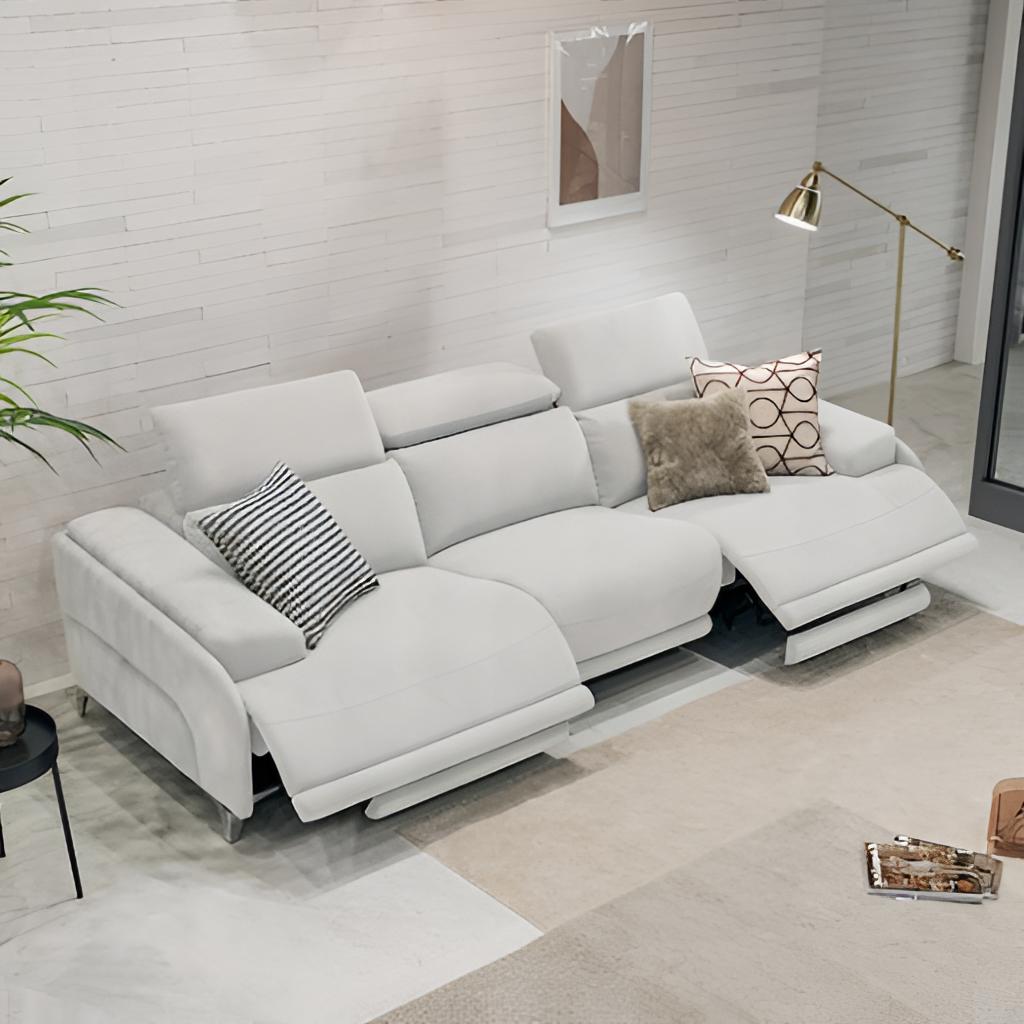
living room, white leather sectional sofa, white tile wallpaper, with solid pattern, contemporary, tile flooring, with large square pattern